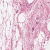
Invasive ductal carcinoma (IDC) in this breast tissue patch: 0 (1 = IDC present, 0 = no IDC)